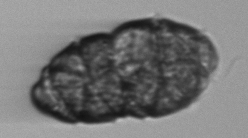
Label: Margalefidinium